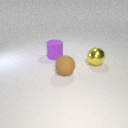
large purple rubber cylinder to the left of large yellow metal sphere